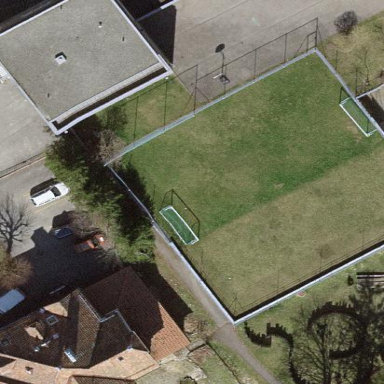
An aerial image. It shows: Soccer pitch for outdoor sports and leisure activities.